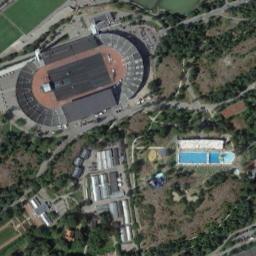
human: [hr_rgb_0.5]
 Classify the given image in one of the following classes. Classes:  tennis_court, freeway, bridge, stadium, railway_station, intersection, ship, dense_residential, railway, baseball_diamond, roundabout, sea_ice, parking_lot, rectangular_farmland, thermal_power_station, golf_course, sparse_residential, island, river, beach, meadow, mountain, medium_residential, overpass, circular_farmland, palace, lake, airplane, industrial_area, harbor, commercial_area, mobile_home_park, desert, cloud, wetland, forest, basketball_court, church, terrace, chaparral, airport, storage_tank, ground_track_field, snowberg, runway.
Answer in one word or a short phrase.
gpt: stadium